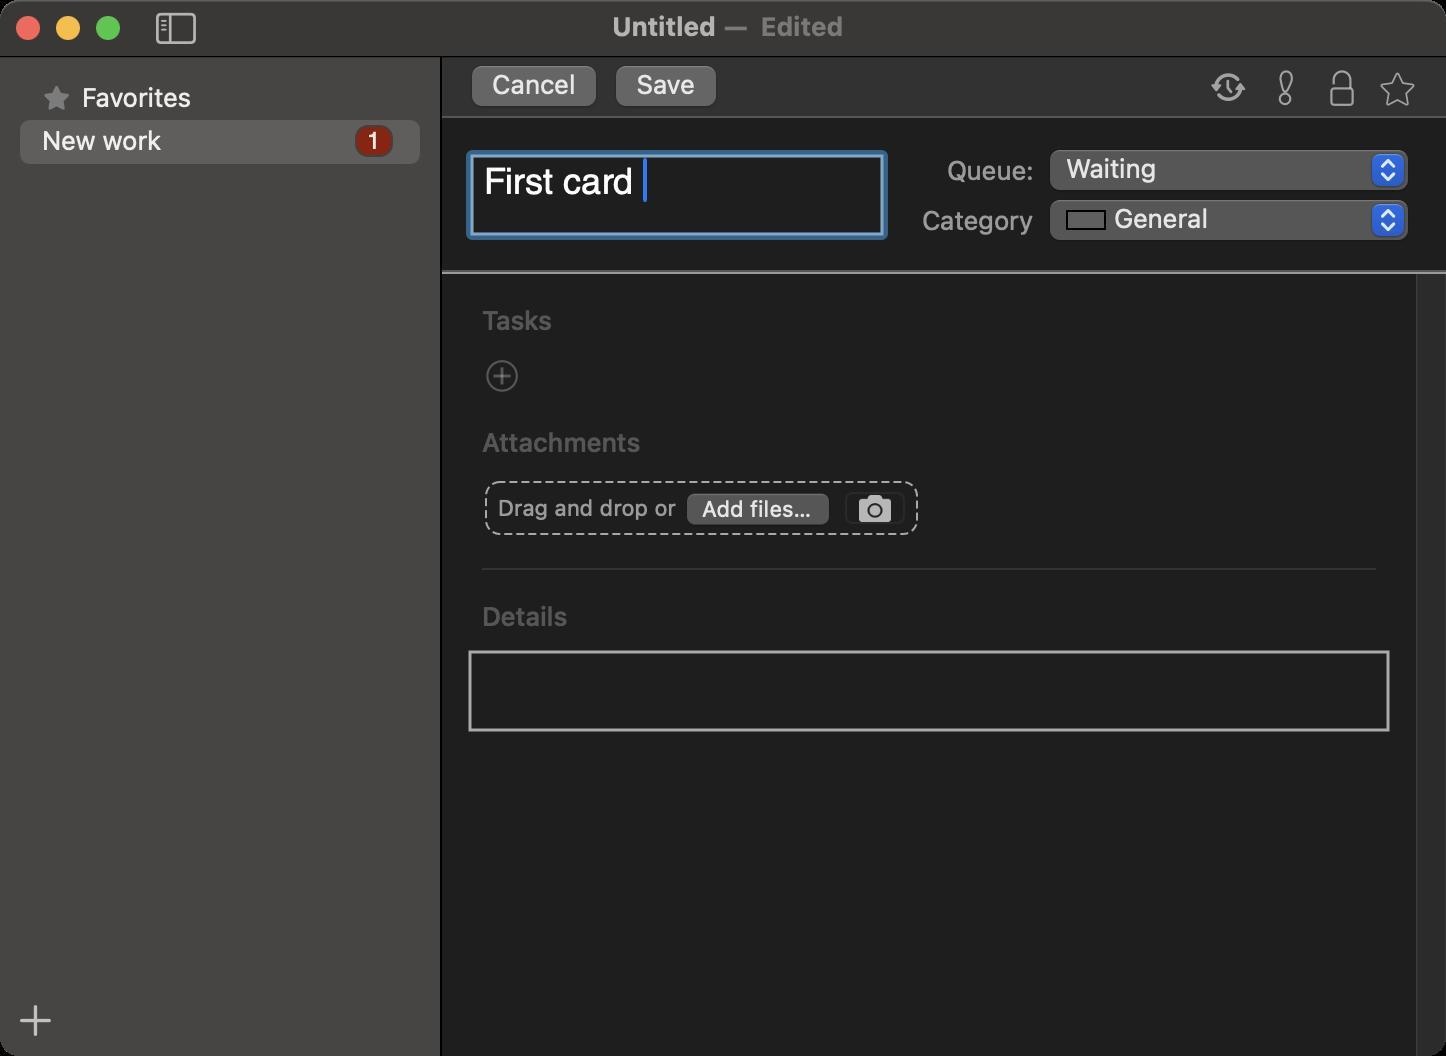
Accessibility tree:
{"name": "Untitled", "role": "AXWindow", "description": null, "role_description": "standard window", "value": null, "position": "415.00;248.00", "size": "723;528", "children": [{"name": null, "role": "AXSplitGroup", "description": null, "role_description": "split group", "value": null, "position": "0.00;28.00", "size": "723;500", "children": [{"name": null, "role": "AXScrollArea", "description": null, "role_description": "scroll area", "value": null, "position": "0.00;28.00", "size": "220;465", "children": [{"name": null, "role": "AXTable", "description": null, "role_description": "table", "value": null, "position": "0.00;28.00", "size": "220;465", "children": [{"name": null, "role": "AXRow", "description": null, "role_description": "table row", "value": null, "position": "0.00;38.00", "size": "220;22", "children": [{"name": null, "role": "AXCell", "description": null, "role_description": "cell", "value": null, "position": "16.00;40.00", "size": "188;17", "children": [{"name": null, "role": "AXStaticText", "description": null, "role_description": "text", "value": "Favorites", "position": "39.00;40.50", "size": "142;16", "children": []}]}]}, {"name": null, "role": "AXRow", "description": null, "role_description": "table row", "value": null, "position": "0.00;60.00", "size": "220;22", "children": [{"name": null, "role": "AXCell", "description": null, "role_description": "cell", "value": null, "position": "16.00;62.00", "size": "188;17", "children": [{"name": null, "role": "AXTextField", "description": null, "role_description": "text field", "value": "New work", "position": "19.00;62.00", "size": "155;17", "children": []}]}]}, {"name": null, "role": "AXColumn", "description": null, "role_description": "column", "value": null, "position": "10.00;28.00", "size": "200;465", "children": []}]}]}, {"name": "", "role": "AXButton", "description": null, "role_description": "button", "value": null, "position": "8.00;498.00", "size": "20;24", "children": []}, {"name": null, "role": "AXSplitter", "description": null, "role_description": "splitter", "value": 220.0, "position": "220.00;28.00", "size": "1;500", "children": []}, {"name": null, "role": "AXSplitGroup", "description": null, "role_description": "split group", "value": null, "position": "221.00;28.00", "size": "502;500", "children": [{"name": null, "role": "AXGroup", "description": null, "role_description": "group", "value": null, "position": "221.00;28.00", "size": "502;500", "children": [{"name": "Save", "role": "AXButton", "description": null, "role_description": "button", "value": null, "position": "301.00;28.00", "size": "64;32", "children": []}, {"name": "Cancel", "role": "AXButton", "description": null, "role_description": "button", "value": null, "position": "229.00;28.00", "size": "76;32", "children": []}, {"name": "", "role": "AXCheckBox", "description": "Show modification history", "role_description": "toggle button", "value": 0, "position": "604.00;30.00", "size": "20;26", "children": []}, {"name": "", "role": "AXButton", "description": null, "role_description": "button", "value": null, "position": "634.00;35.00", "size": "18;18", "children": []}, {"name": "", "role": "AXButton", "description": null, "role_description": "button", "value": null, "position": "662.00;35.00", "size": "18;18", "children": []}, {"name": "", "role": "AXButton", "description": null, "role_description": "button", "value": null, "position": "690.00;35.00", "size": "18;18", "children": []}, {"name": null, "role": "AXStaticText", "description": null, "role_description": "text", "value": "Queue:", "position": "471.50;77.00", "size": "48;16", "children": []}, {"name": null, "role": "AXStaticText", "description": null, "role_description": "text", "value": "Category", "position": "459.00;102.00", "size": "60;16", "children": []}, {"name": null, "role": "AXPopUpButton", "description": null, "role_description": "pop up button", "value": "General", "position": "522.00;99.00", "size": "186;25", "children": []}, {"name": null, "role": "AXPopUpButton", "description": null, "role_description": "pop up button", "value": "Waiting", "position": "522.00;74.00", "size": "186;25", "children": [{"name": null, "role": "AXMenu", "description": null, "role_description": "menu", "value": null, "position": "509.00;68.00", "size": "186;76", "children": [{"name": "Waiting", "role": "AXMenuItem", "description": null, "role_description": "menu item", "value": null, "position": "509.00;73.00", "size": "186;22", "children": []}, {"name": "In_progress", "role": "AXMenuItem", "description": null, "role_description": "menu item", "value": null, "position": "509.00;95.00", "size": "186;22", "children": []}, {"name": "Done", "role": "AXMenuItem", "description": null, "role_description": "menu item", "value": null, "position": "509.00;117.00", "size": "186;22", "children": []}]}]}, {"name": null, "role": "AXScrollArea", "description": null, "role_description": "scroll area", "value": null, "position": "236.00;78.00", "size": "205;39", "children": [{"name": null, "role": "AXTextArea", "description": null, "role_description": "text entry area", "value": "First card ", "position": "237.00;79.00", "size": "203;37", "children": []}]}, {"name": null, "role": "AXScrollArea", "description": null, "role_description": "scroll area", "value": null, "position": "221.00;137.00", "size": "502;391", "children": [{"name": null, "role": "AXStaticText", "description": null, "role_description": "text", "value": "Tasks", "position": "239.00;152.00", "size": "40;16", "children": []}, {"name": "Button", "role": "AXButton", "description": null, "role_description": "button", "value": null, "position": "241.00;178.00", "size": "20;20", "children": []}, {"name": null, "role": "AXStaticText", "description": null, "role_description": "text", "value": "Attachments", "position": "239.00;213.00", "size": "84;16", "children": []}, {"name": null, "role": "AXStaticText", "description": null, "role_description": "text", "value": "Drag and drop or", "position": "247.00;247.00", "size": "94;14", "children": []}, {"name": "Add_files…", "role": "AXButton", "description": null, "role_description": "button", "value": null, "position": "337.50;242.00", "size": "83;28", "children": []}, {"name": "", "role": "AXButton", "description": null, "role_description": "button", "value": null, "position": "421.50;243.00", "size": "32;23", "children": []}, {"name": null, "role": "AXStaticText", "description": null, "role_description": "text", "value": "Details", "position": "239.00;300.00", "size": "47;16", "children": []}, {"name": null, "role": "AXScrollArea", "description": null, "role_description": "scroll area", "value": null, "position": "235.00;326.00", "size": "459;39", "children": [{"name": null, "role": "AXTextArea", "description": null, "role_description": "text entry area", "value": "", "position": "236.00;327.00", "size": "457;37", "children": []}]}, {"name": null, "role": "AXScrollBar", "description": null, "role_description": "scroll bar", "value": 0.0, "position": "708.00;137.00", "size": "15;391", "children": []}]}]}]}]}, {"name": null, "role": "AXButton", "description": null, "role_description": "close button", "value": null, "position": "7.00;6.00", "size": "14;16", "children": []}, {"name": null, "role": "AXButton", "description": null, "role_description": "full screen button", "value": null, "position": "47.00;6.00", "size": "14;16", "children": [{"name": null, "role": "AXGroup", "description": null, "role_description": "group", "value": null, "position": "47.00;6.00", "size": "14;16", "children": [{"name": null, "role": "AXGroup", "description": null, "role_description": "group", "value": null, "position": "47.00;6.00", "size": "14;16", "children": []}]}]}, {"name": null, "role": "AXButton", "description": null, "role_description": "minimize button", "value": null, "position": "27.00;6.00", "size": "14;16", "children": []}, {"name": "", "role": "AXButton", "description": null, "role_description": "button", "value": null, "position": "76.00;3.50", "size": "24;21", "children": []}, {"name": "Edited", "role": "AXMenuButton", "description": "document actions", "role_description": "menu button", "value": null, "position": "377.00;5.00", "size": "54;16", "children": []}, {"name": null, "role": "AXStaticText", "description": null, "role_description": "text", "value": "—", "position": "360.00;5.00", "size": "16;16", "children": []}, {"name": null, "role": "AXStaticText", "description": null, "role_description": "text", "value": "Untitled", "position": "304.00;5.00", "size": "56;16", "children": []}]}